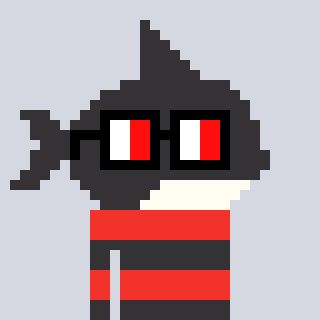
a pixel art character with square glasses with black frames and red eyes, a orca-shaped head and a grayscale-colored body on a cool background